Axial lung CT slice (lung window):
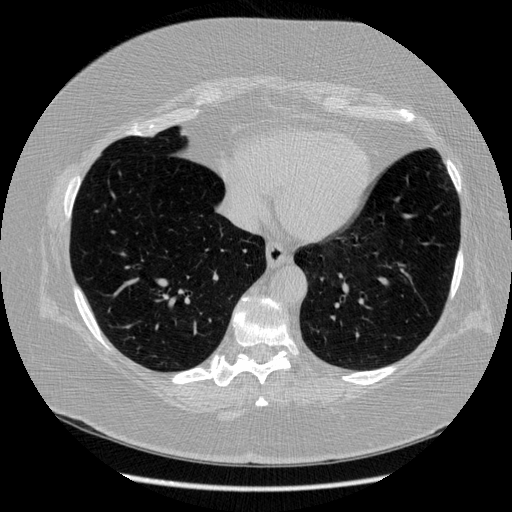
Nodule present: no